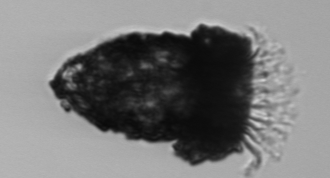
Label: Stenosemella_pacifica